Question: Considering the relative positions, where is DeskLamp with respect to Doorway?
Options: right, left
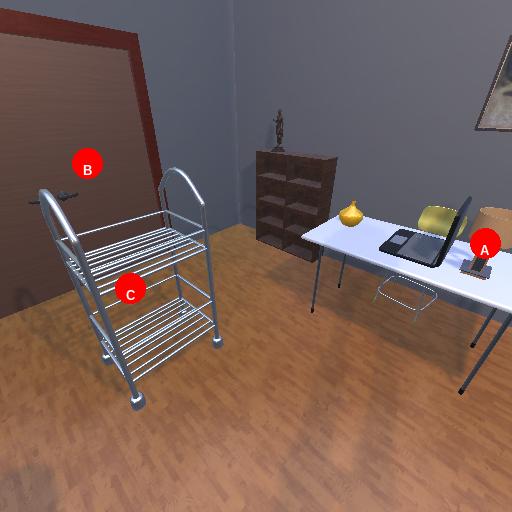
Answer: right